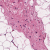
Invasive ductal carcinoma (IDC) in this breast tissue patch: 0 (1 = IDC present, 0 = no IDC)